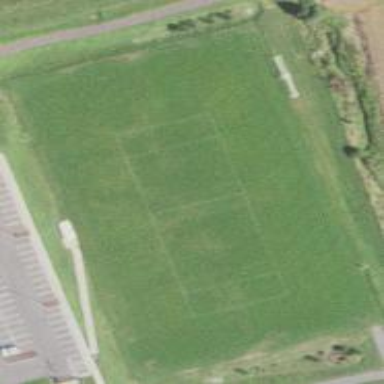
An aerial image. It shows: Soccer pitch designated for leisure and sports activities.